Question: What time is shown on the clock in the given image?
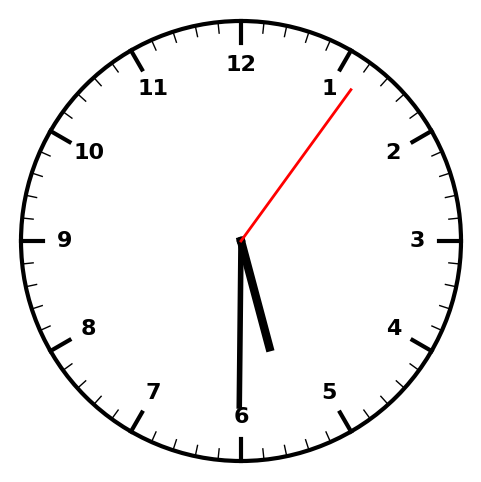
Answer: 05:30:06